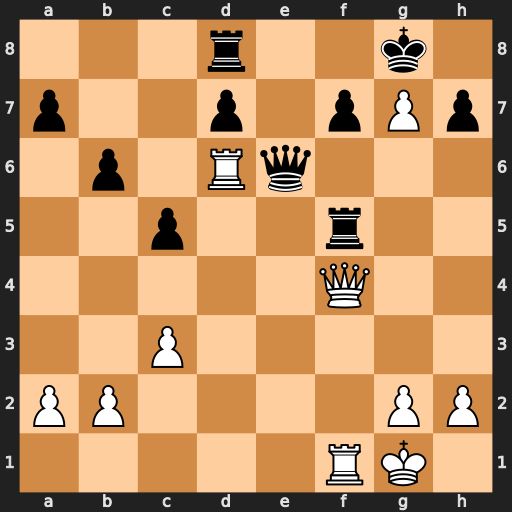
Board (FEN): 3r2k1/p2p1pPp/1p1Rq3/2p2r2/5Q2/2P5/PP4PP/5RK1
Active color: w
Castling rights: -
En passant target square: -
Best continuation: Qxf5 Qxf5 Rxf5